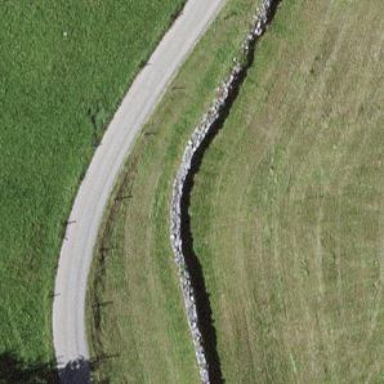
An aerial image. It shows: Wall made of dry stone.